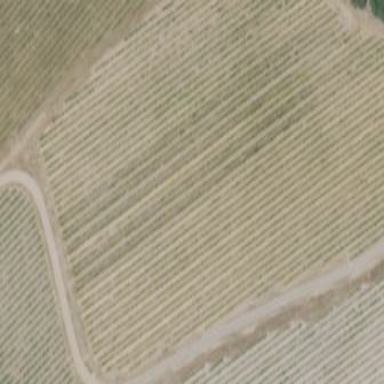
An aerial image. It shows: Vineyard where grapes are grown.